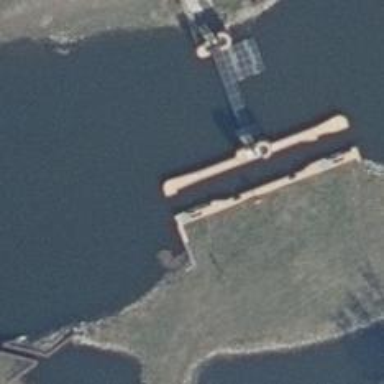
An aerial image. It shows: Lock gate along waterway.